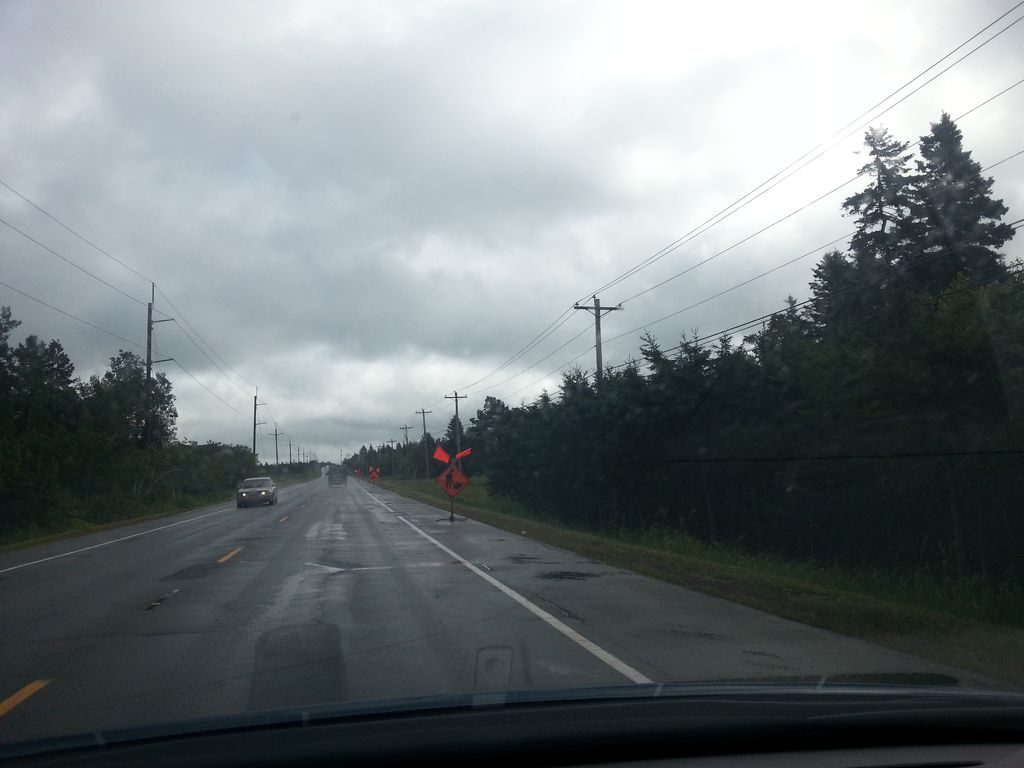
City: charlottetown